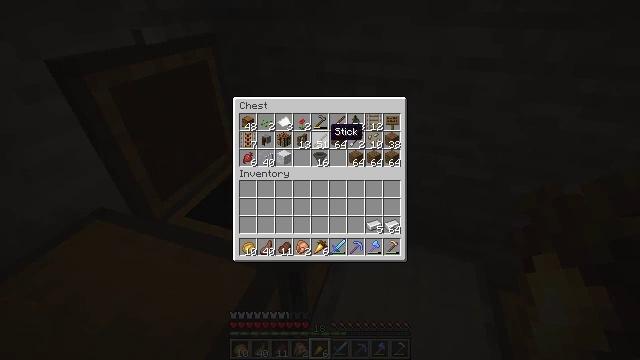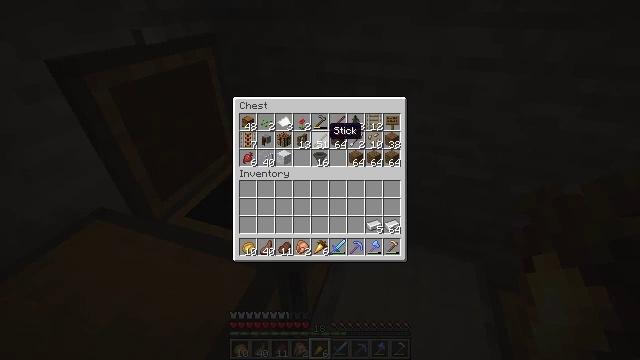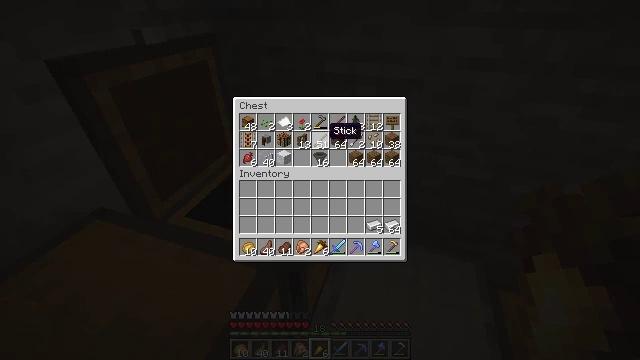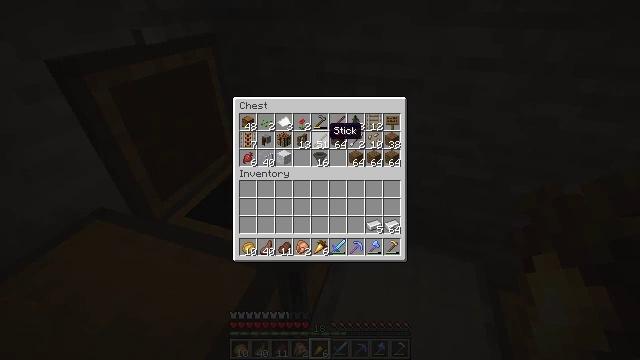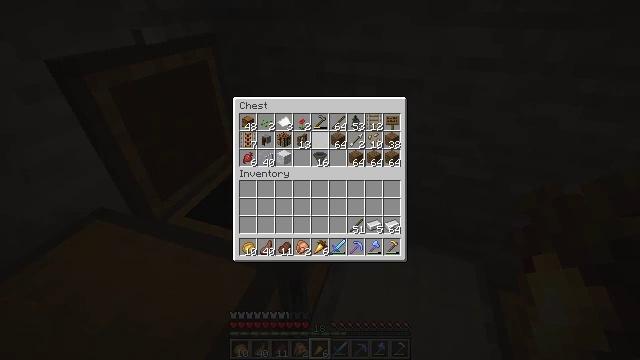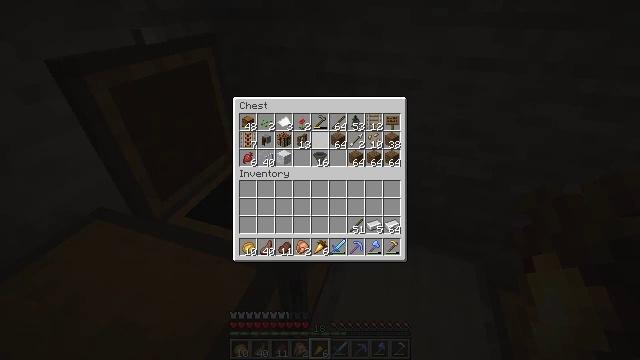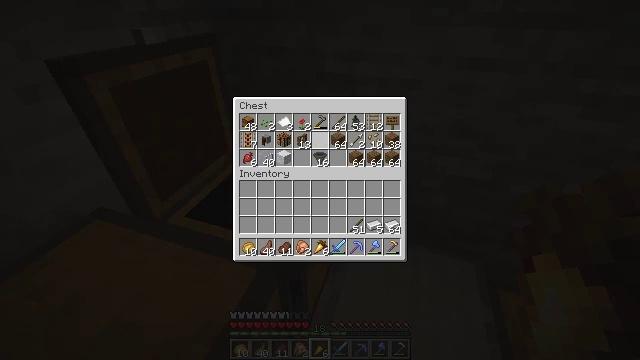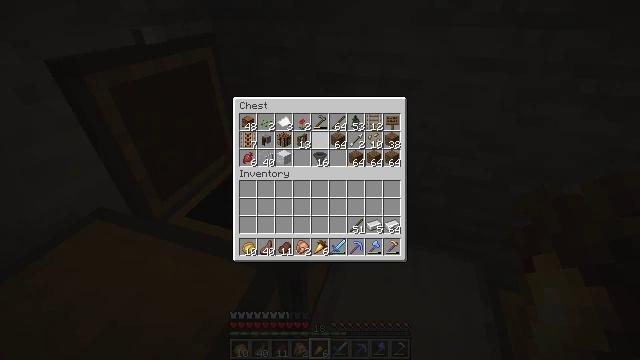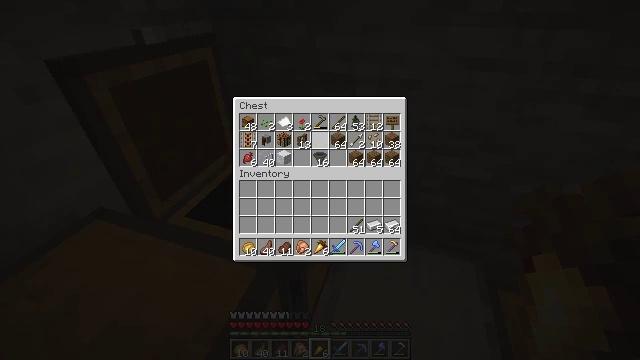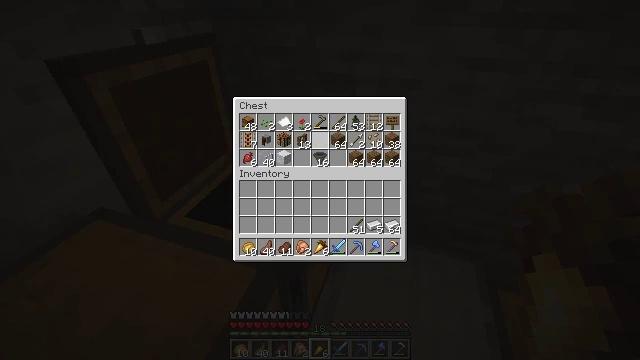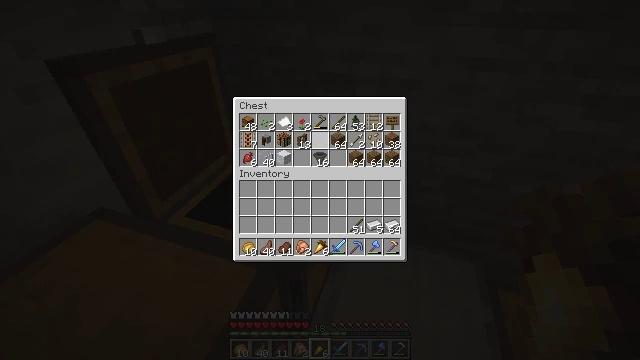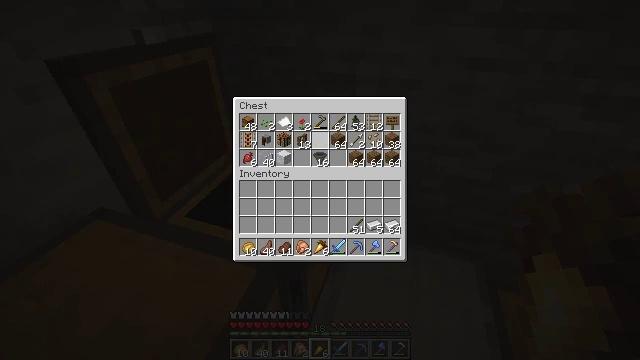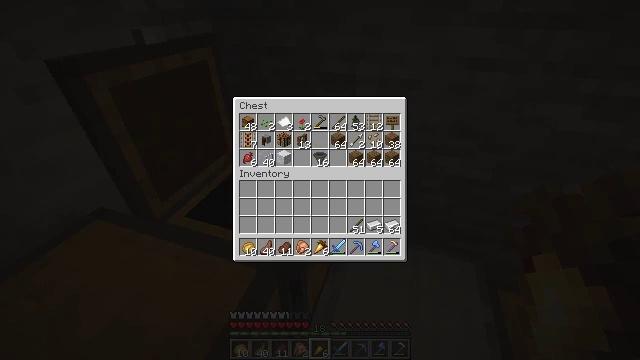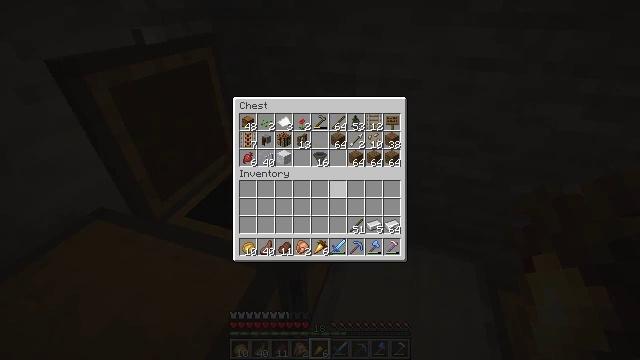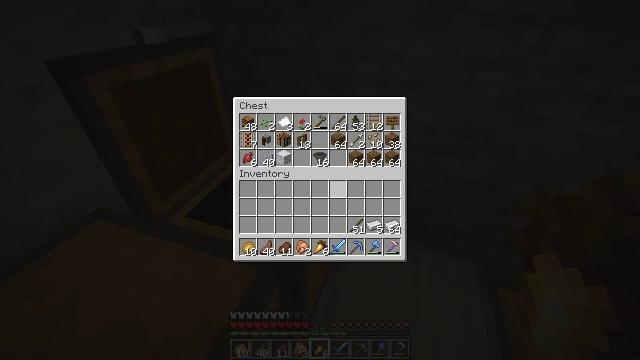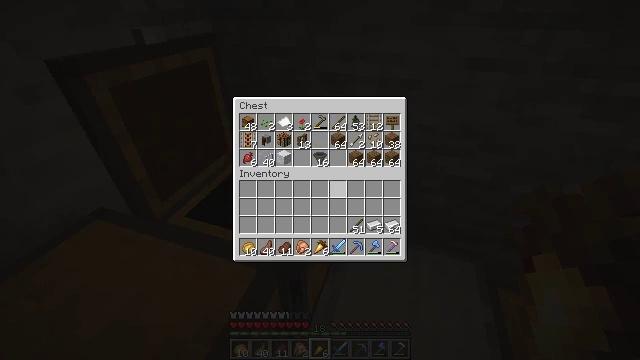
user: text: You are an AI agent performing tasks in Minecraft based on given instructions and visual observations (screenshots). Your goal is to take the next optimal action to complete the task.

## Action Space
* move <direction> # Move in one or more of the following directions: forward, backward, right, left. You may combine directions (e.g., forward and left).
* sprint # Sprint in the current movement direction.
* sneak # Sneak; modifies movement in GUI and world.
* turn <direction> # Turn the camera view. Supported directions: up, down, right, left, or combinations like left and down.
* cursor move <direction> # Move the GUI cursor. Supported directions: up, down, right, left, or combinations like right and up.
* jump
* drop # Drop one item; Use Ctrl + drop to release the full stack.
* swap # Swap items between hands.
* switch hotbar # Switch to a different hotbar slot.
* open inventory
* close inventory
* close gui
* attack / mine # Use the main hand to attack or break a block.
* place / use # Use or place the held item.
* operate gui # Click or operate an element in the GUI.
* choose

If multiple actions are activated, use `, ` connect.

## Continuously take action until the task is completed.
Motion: motion action
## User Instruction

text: Craft a tripwire hook at the crafting table.
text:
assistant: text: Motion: sneak
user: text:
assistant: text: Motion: sneak
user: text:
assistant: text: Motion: sneak
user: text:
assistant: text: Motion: sneak, attack / mine
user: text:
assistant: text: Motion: sneak, attack / mine
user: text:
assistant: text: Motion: sneak
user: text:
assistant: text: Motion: sneak
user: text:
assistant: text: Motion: sneak
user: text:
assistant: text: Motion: sneak
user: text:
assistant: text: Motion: sneak
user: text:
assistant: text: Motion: sneak, turn down
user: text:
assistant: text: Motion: sneak, turn right and down
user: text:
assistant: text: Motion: turn right and down
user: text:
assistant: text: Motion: no_op
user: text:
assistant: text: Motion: no_op
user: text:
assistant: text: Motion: no_op
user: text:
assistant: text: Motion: no_op
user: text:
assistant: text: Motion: no_op
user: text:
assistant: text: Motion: no_op
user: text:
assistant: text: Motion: no_op
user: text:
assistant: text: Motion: no_op
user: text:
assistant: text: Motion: no_op
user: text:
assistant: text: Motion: no_op
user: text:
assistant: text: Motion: no_op
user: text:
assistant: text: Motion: turn up
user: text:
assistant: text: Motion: turn up
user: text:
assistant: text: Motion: sneak
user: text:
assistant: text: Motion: sneak
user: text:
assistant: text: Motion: sneak
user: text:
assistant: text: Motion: sneak